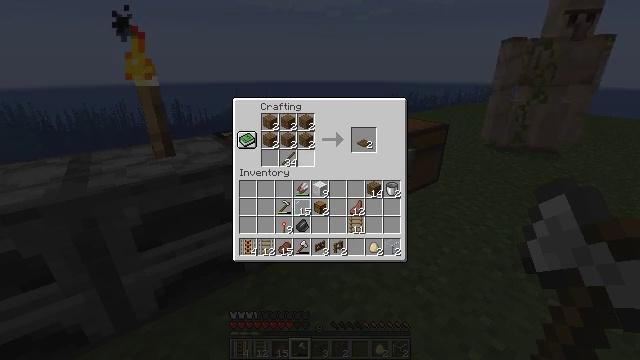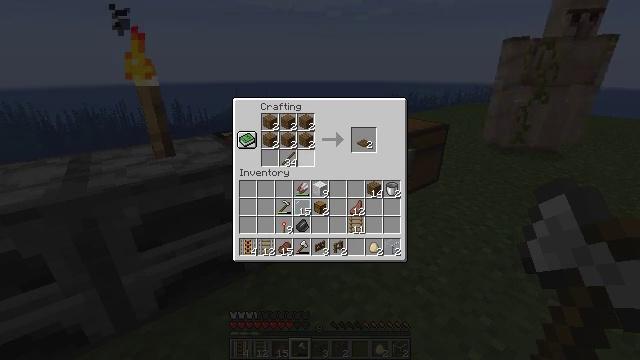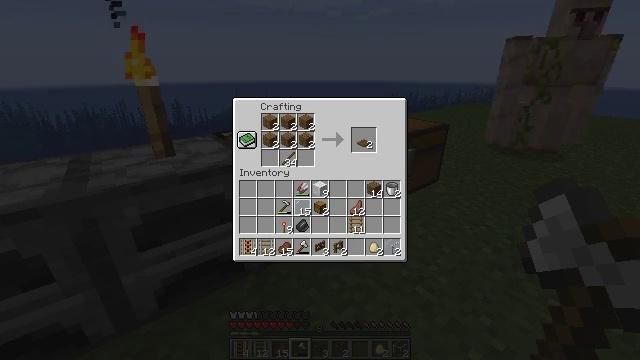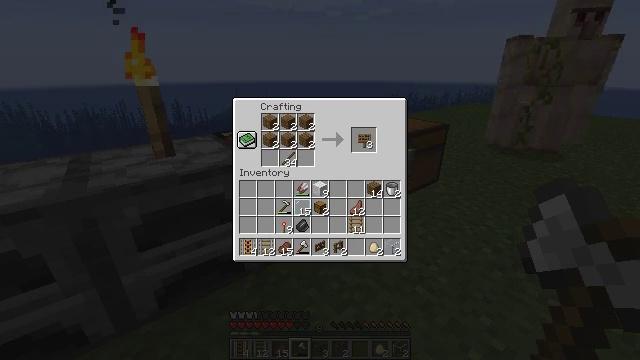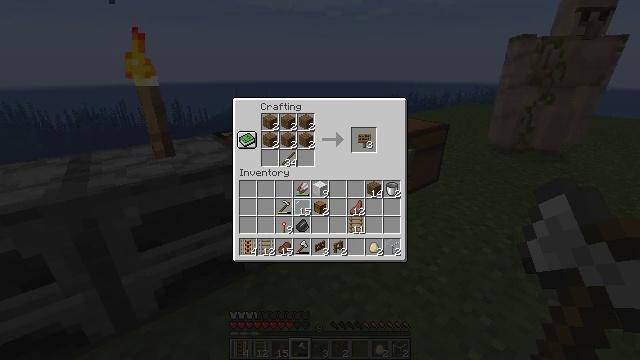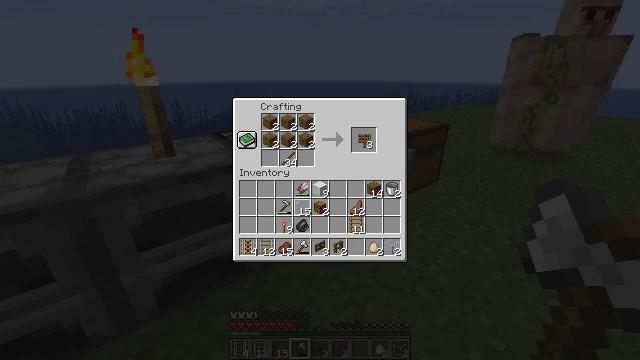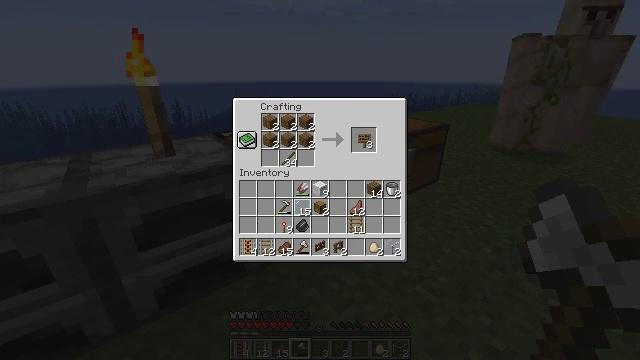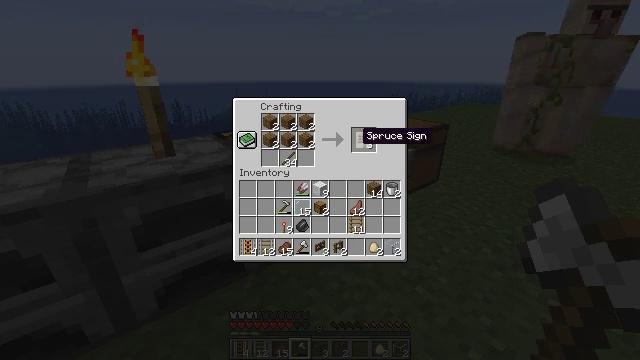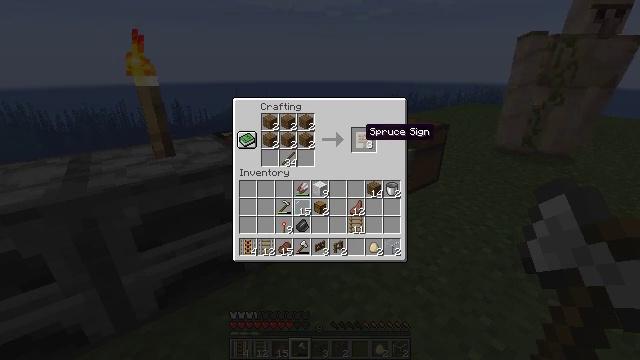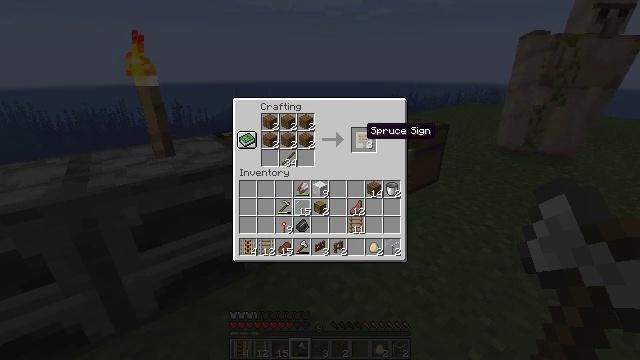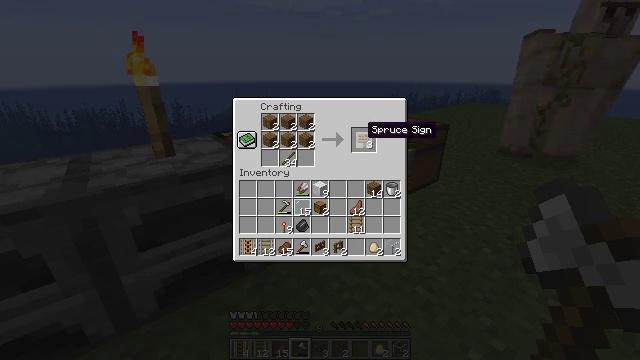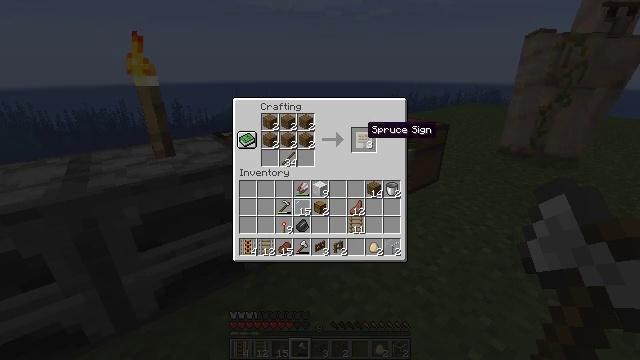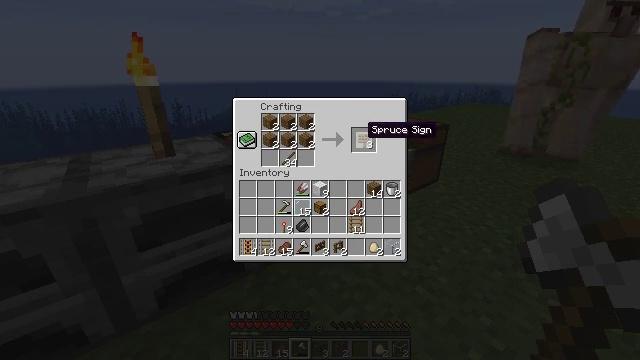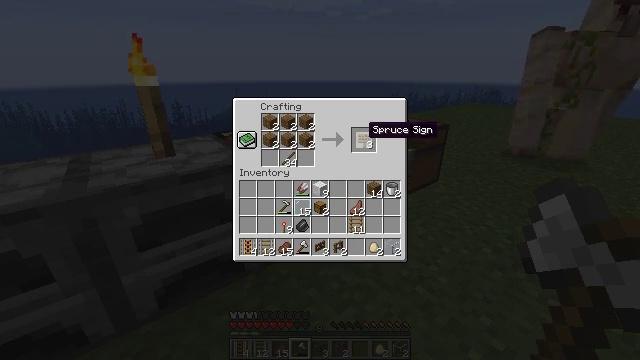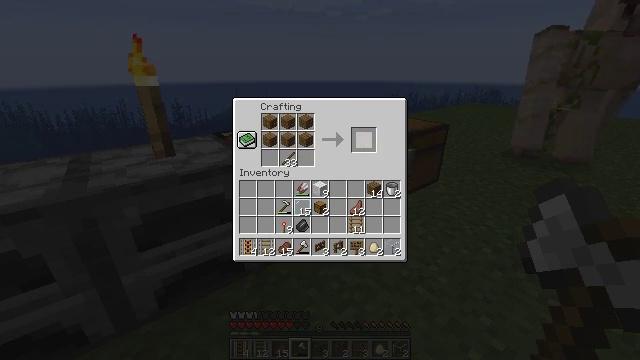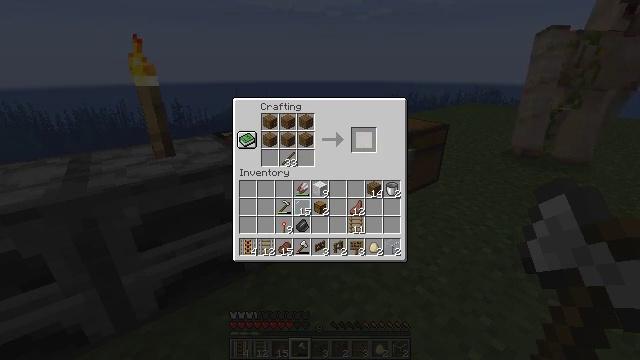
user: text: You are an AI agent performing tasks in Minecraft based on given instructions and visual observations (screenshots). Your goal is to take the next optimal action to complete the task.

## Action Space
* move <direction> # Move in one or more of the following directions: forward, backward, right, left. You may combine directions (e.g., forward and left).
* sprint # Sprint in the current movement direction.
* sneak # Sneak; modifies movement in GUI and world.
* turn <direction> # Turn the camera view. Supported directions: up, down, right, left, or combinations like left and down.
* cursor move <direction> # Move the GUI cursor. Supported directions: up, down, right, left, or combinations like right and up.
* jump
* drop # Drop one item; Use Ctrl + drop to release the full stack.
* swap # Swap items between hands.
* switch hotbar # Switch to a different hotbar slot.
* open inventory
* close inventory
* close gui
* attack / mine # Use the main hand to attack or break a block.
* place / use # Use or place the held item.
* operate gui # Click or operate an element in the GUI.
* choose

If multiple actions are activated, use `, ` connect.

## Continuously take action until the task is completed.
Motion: motion action
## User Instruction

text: Create a spruce sign with the crafting table.
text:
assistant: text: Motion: cursor move right
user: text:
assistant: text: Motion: cursor move right
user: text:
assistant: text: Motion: cursor move right
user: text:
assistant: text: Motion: cursor move right
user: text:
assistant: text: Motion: sneak
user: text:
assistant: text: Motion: sneak
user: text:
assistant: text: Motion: sneak
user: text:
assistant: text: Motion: sneak
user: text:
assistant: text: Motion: sneak
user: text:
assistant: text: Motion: sneak
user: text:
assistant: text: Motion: sneak
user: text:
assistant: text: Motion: sneak
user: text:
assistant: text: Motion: sneak
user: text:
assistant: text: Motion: sneak, operate gui
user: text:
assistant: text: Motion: sneak, operate gui
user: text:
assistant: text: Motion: sneak
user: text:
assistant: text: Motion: sneak
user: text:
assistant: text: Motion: sneak
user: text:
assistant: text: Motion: sneak